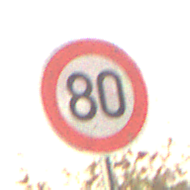
Verkehrszeichen: Geschwindigkeit80
Umgebung: Outdoor, Nature
Tageszeit: SunriseSunset
Wetter: PartlyCloudy
Licht: Natural
Jahreszeit: NotSpecified
Kontrast: LowContrast